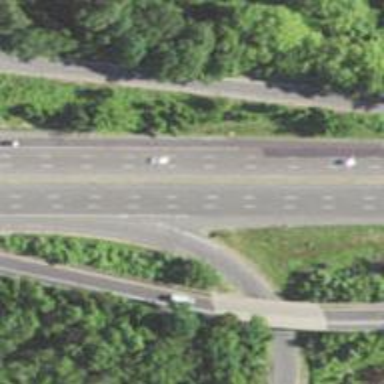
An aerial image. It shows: This image shows trunk highway that functions as expressway.